Interaction volume radius: 5 \u00c5
Interaction volume height: 25 \u00c5
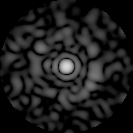
Disorder parameter: 0.8363